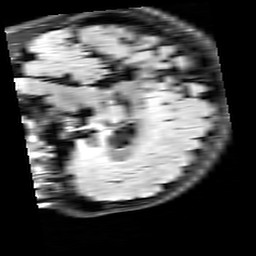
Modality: FLAIR
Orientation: sagittal
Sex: male
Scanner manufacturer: siemens
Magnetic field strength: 3 T
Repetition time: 10 s
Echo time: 0.09 s